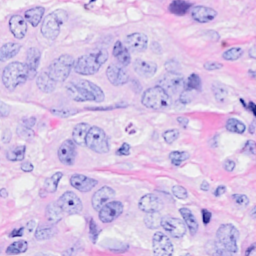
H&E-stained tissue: Breast